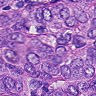
Metastatic tissue present: yes